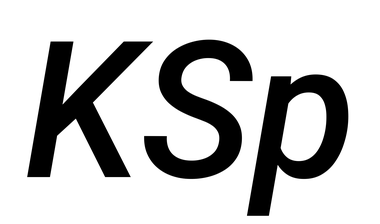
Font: Roboto-Italic_Medium_Italic